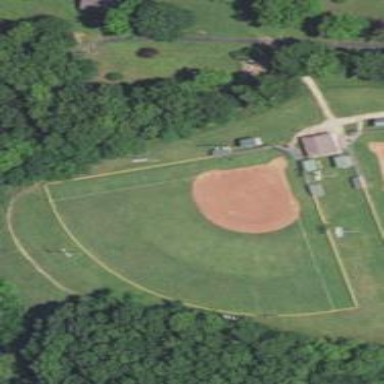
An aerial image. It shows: Baseball pitch for leisure land activities.